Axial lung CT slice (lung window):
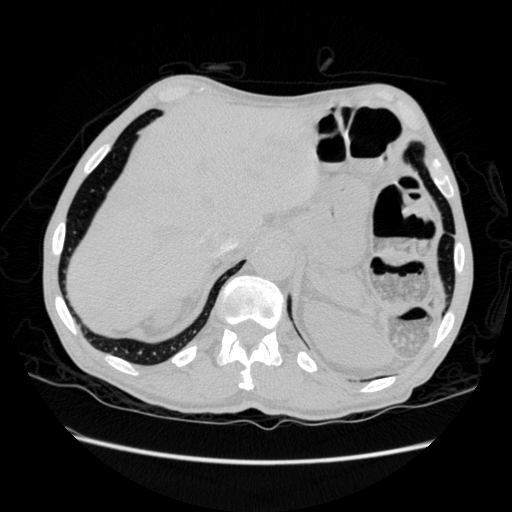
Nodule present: no